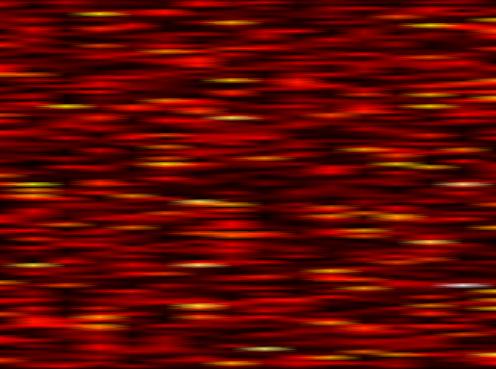
Label: WOLA